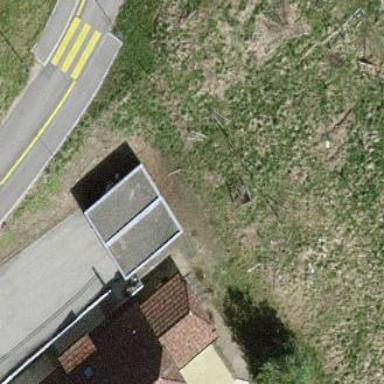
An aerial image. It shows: Garage.